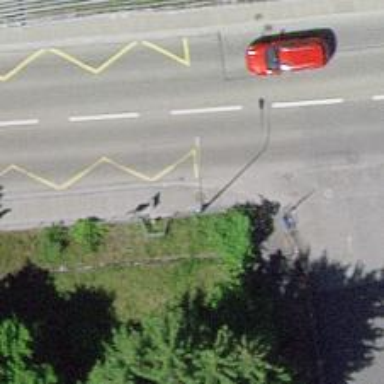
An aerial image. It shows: Platform for public transport. The platform is located by the road.